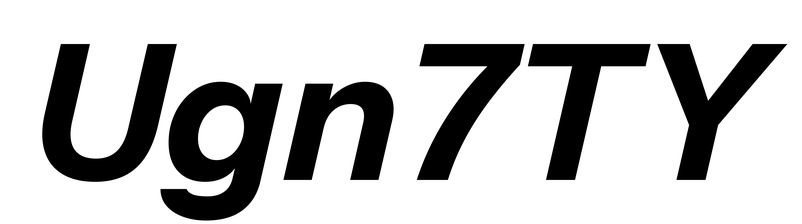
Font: InstrumentSans-Italic_Bold_Italic